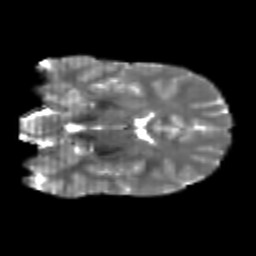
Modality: T2w
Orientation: coronal
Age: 21
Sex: male
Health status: healthy
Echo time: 0.074 s